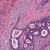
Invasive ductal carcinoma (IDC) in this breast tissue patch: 0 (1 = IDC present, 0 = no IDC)